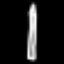
Label: pencil